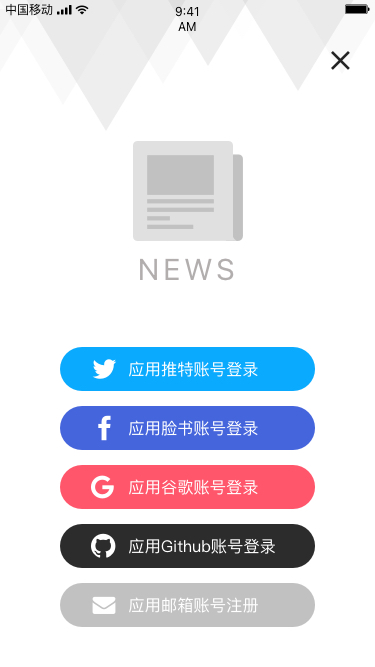
Text in this UI design:
NEWS
应用推特账号登录
应用脸书账号登录
应用谷歌账号登录
应用Github账号登录
应用邮箱账号注册